Aerial crown-view tile of a tropical tree (Barro Colorado Island, Panama), acquired 20241112:
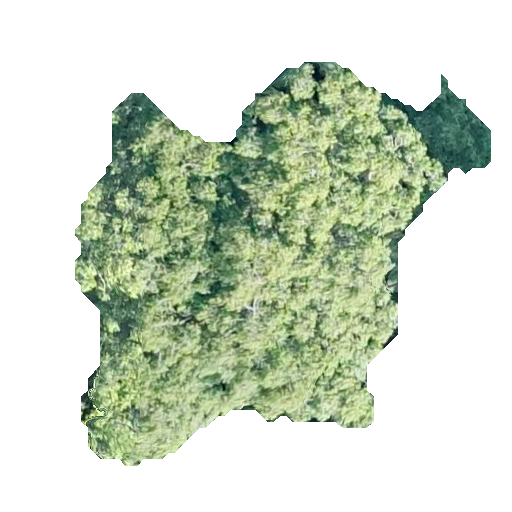
Species: Guatteria lucens
GBIF accepted scientific name: Guatteria lucens
Crown area: 165.386 m²